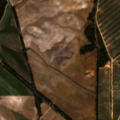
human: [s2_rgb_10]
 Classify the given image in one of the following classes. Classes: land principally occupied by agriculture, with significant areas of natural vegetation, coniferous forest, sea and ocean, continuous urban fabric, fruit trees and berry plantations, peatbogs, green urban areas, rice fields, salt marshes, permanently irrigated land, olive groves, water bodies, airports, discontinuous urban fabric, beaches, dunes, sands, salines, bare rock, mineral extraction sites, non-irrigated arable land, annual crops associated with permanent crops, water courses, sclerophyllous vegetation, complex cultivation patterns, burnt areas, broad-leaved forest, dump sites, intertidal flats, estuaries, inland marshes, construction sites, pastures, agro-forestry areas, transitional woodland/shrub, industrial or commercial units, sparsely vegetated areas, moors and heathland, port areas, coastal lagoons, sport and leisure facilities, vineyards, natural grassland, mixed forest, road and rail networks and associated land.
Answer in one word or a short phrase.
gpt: permanently irrigated land, fruit trees and berry plantations, pastures, broad-leaved forest